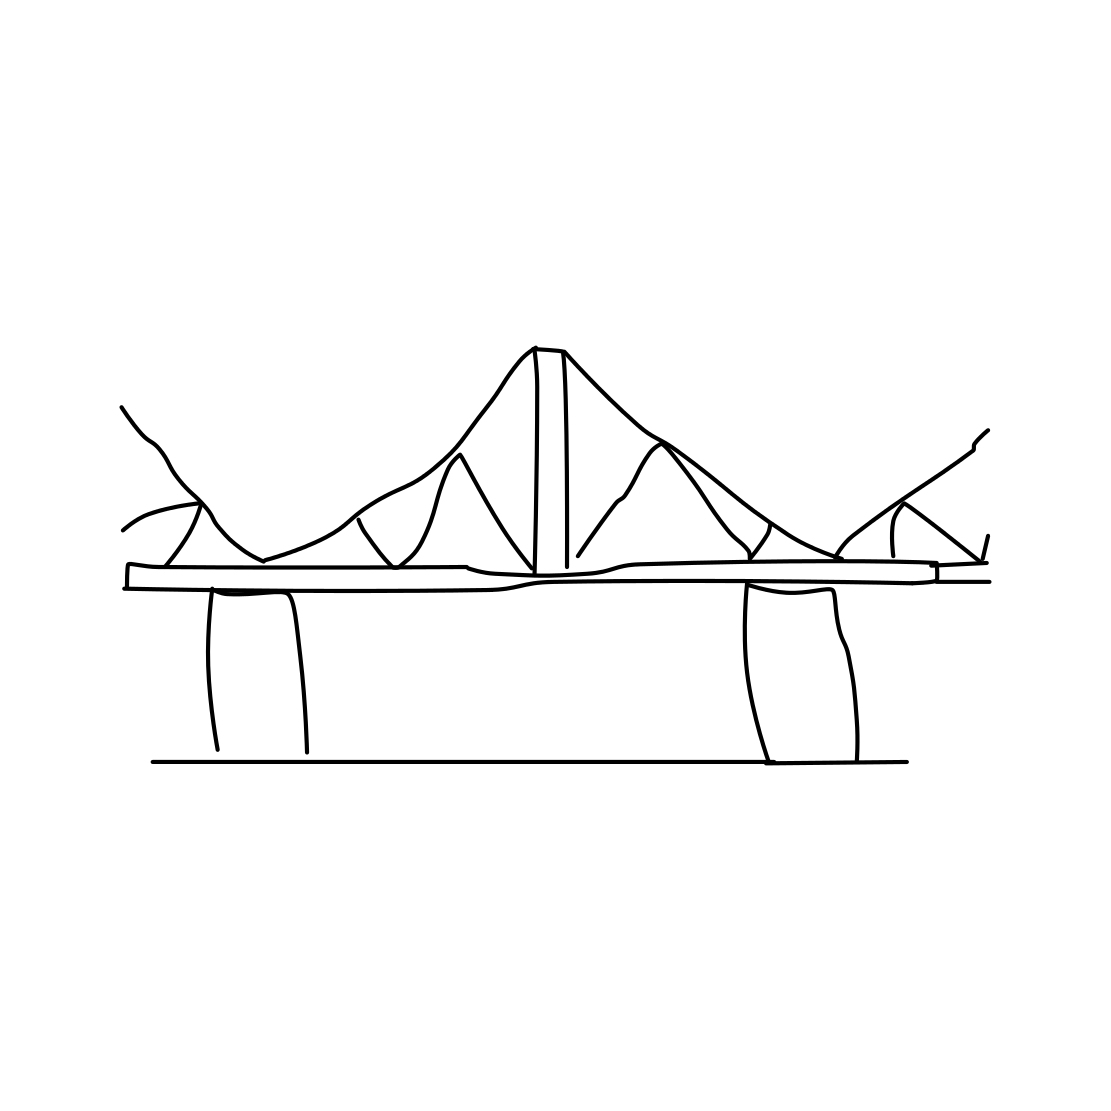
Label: bridge